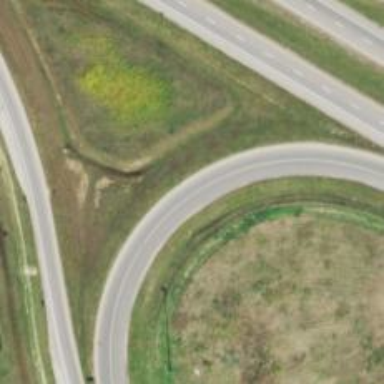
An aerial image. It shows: Trunk link highway.